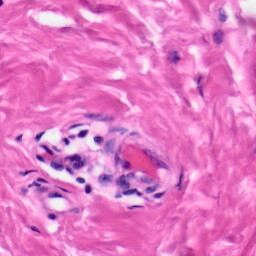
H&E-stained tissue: Skin